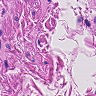
Metastatic tissue present: no